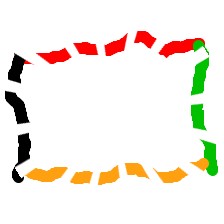
Shape: rectangle